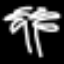
Label: palm tree